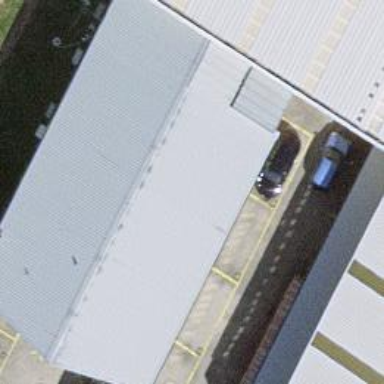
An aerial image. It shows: Industrial building.